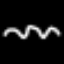
Label: squiggle